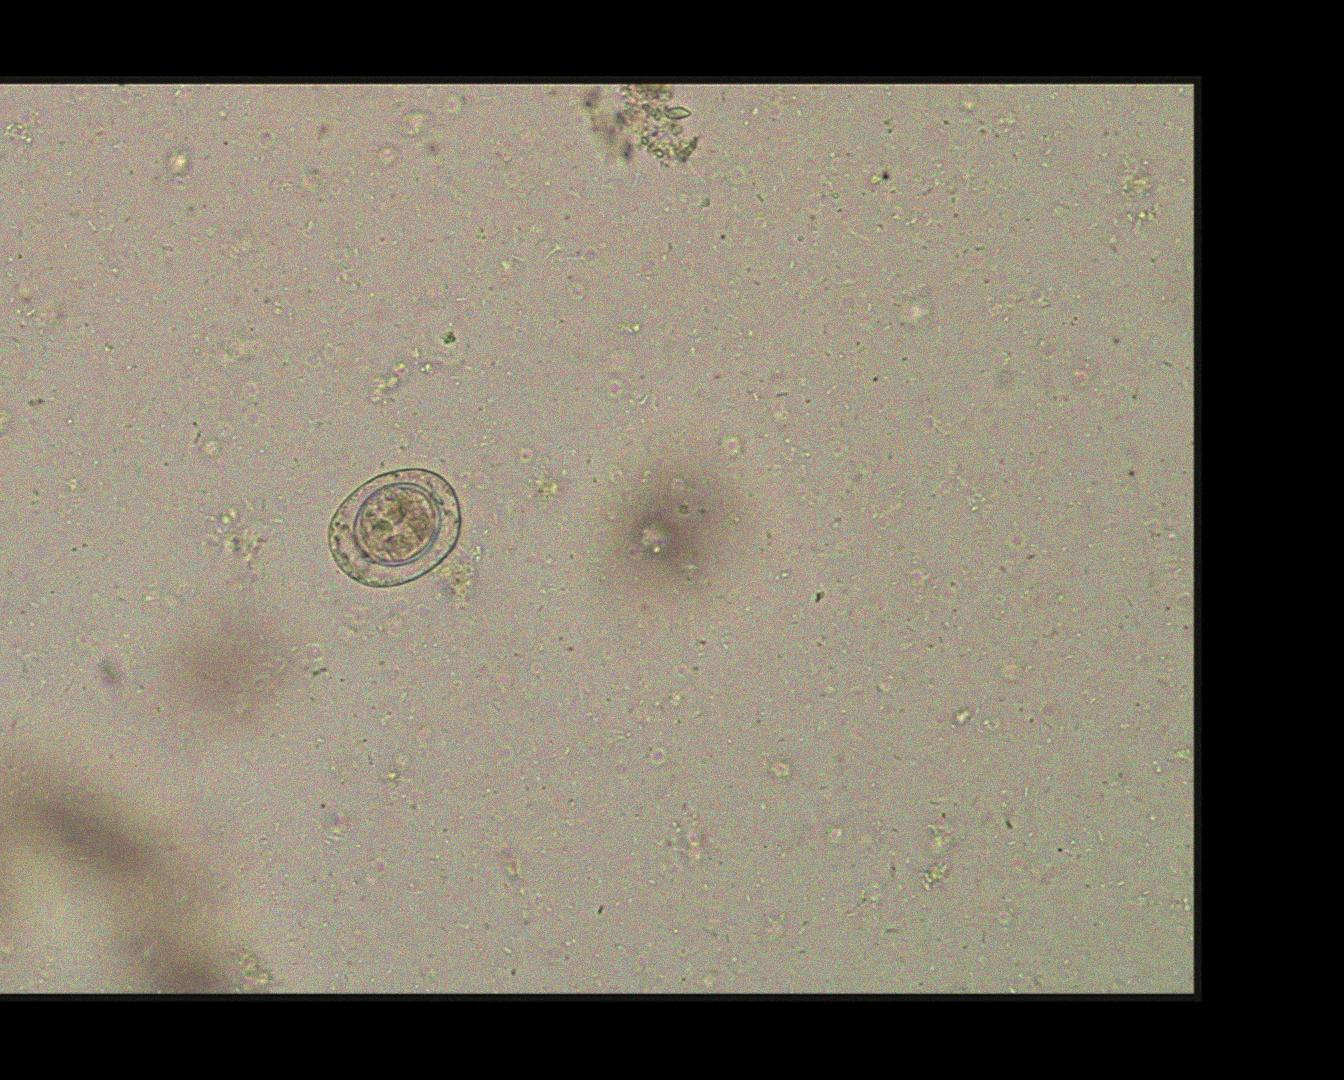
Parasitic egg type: Hymenolepis nana